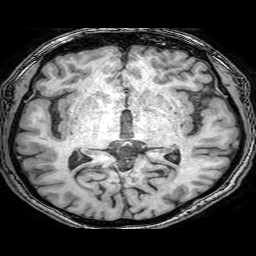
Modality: T1w
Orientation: coronal
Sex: male
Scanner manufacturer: philips
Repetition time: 0.008146 s
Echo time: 0.00375 s